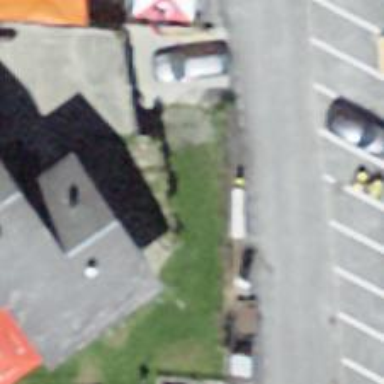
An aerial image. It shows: Restaurant.